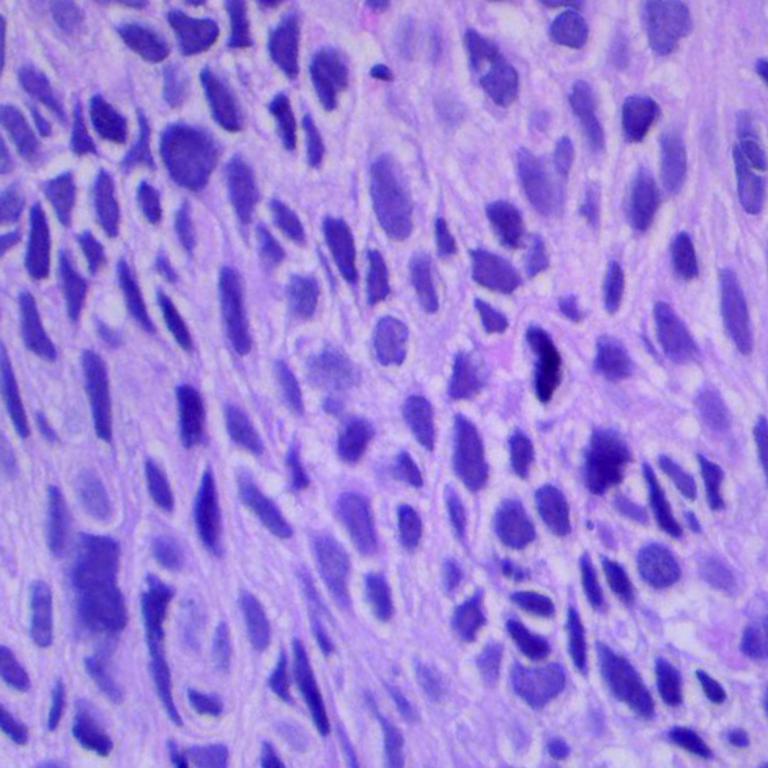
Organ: lung
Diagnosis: squamous carcinomas